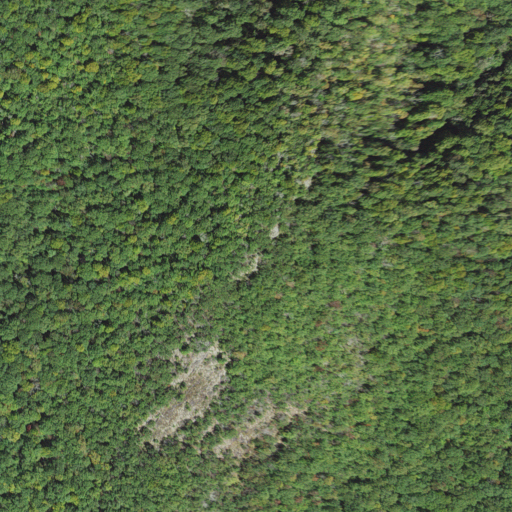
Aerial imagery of mountain in North Carolina named Fishhawk Mountain containing mixed forest, deciduous forest, and evergreen forest